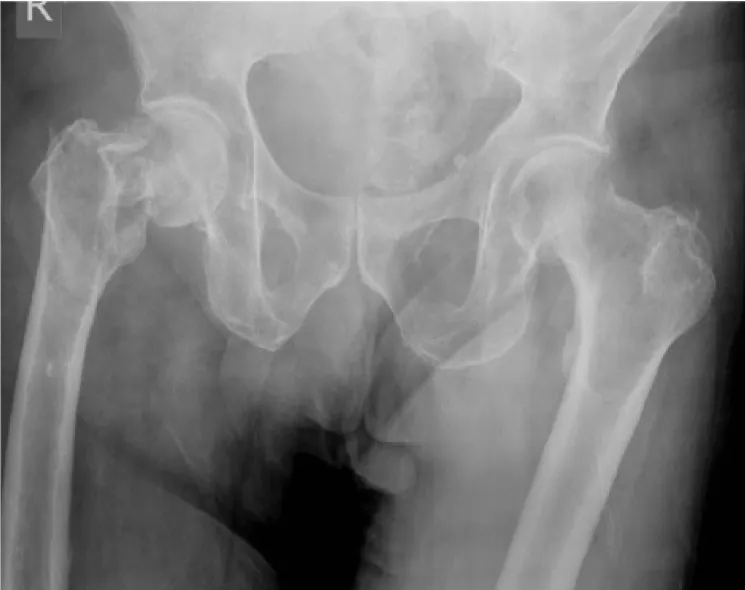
Anterio-posterior pelvic radiograph of Case 1 following the fall (a).
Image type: radiology (x_ray)